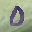
Label: 0